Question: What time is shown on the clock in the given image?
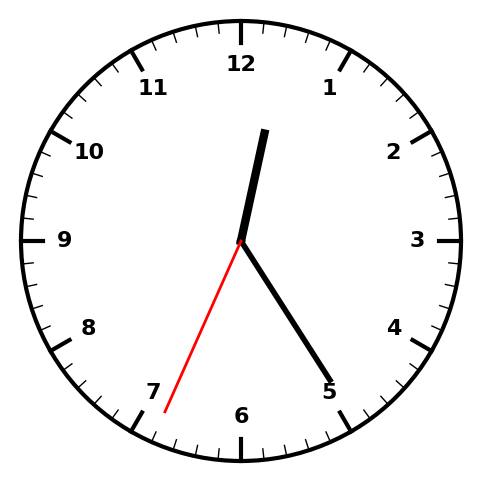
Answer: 12:24:34